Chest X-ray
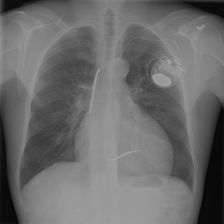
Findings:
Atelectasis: negative
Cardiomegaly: positive
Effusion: positive
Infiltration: negative
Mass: negative
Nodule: negative
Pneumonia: negative
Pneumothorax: negative
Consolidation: negative
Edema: negative
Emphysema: negative
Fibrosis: positive
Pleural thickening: negative
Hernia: negative